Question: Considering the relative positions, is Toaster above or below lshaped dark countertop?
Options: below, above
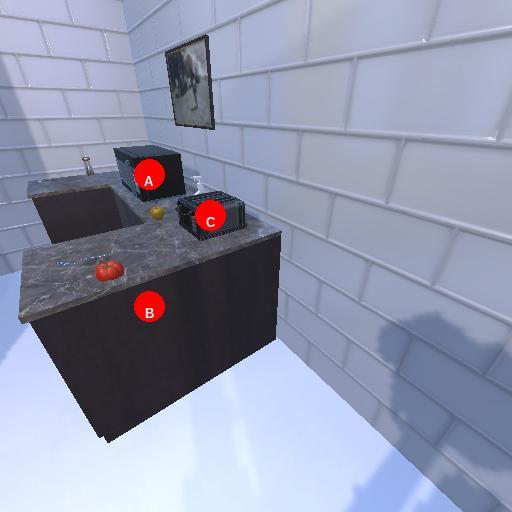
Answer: below